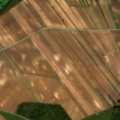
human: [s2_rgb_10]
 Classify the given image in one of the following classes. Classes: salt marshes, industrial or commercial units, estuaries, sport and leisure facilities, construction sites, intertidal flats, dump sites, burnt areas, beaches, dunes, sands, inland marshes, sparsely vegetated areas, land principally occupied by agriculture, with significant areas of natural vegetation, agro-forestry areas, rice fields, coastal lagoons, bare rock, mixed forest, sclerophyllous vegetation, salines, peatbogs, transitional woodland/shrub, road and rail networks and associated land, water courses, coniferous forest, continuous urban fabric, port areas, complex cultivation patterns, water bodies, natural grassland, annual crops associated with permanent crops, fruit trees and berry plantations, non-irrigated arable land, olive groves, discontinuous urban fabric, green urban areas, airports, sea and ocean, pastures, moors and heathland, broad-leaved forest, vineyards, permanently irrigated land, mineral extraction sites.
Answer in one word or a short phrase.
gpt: non-irrigated arable land, land principally occupied by agriculture, with significant areas of natural vegetation, broad-leaved forest